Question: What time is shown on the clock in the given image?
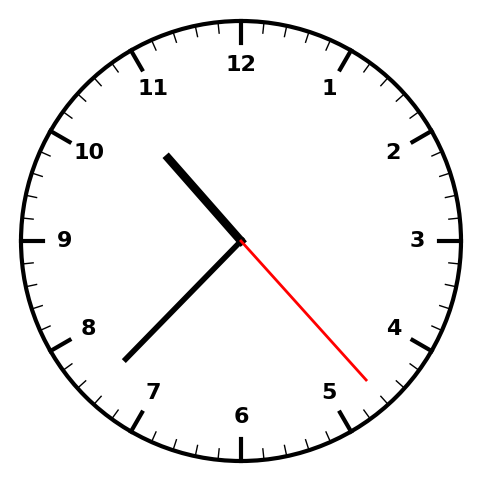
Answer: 10:37:23